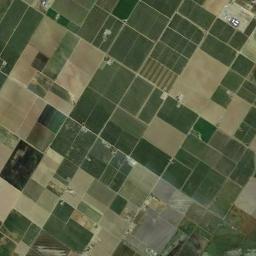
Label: rectangular_farmland